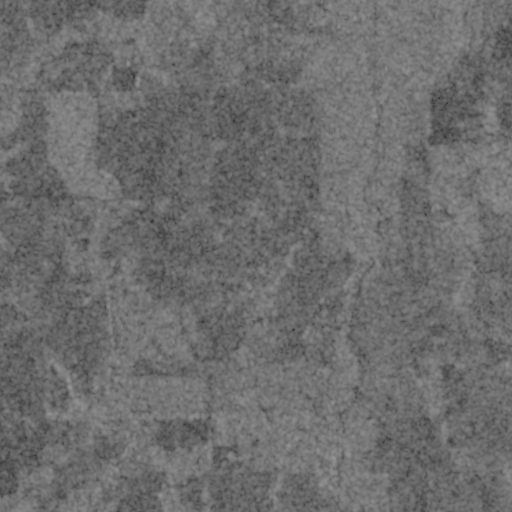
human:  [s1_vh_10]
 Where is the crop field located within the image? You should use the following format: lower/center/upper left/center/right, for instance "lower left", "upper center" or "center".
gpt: The crop field is located in the upper right of the image.
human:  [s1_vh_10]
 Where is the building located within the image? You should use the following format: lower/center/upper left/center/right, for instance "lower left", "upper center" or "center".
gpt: The building is located in the lower of the image.
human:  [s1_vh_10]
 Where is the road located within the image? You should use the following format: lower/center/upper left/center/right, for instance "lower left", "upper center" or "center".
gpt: There is no road in the image.

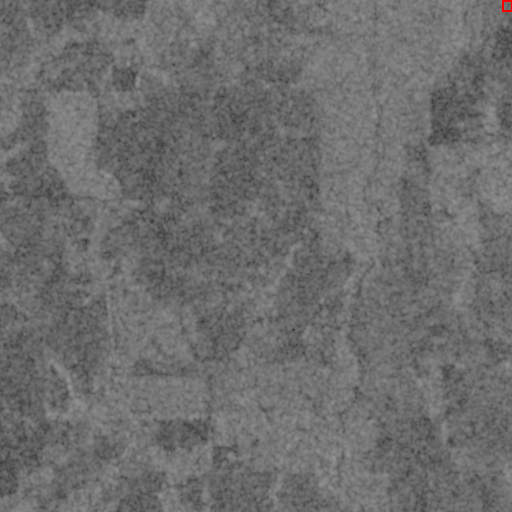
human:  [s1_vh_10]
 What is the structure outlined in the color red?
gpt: The structure outlined in red is a crop field.
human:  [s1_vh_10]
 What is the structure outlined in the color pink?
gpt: There is no pink outline.